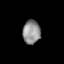
Tissue: lung
Cell type: Epithelial cells
Senescence score: 0.1538
Nuclear area (px): 405
Mean DAPI intensity: 145.751